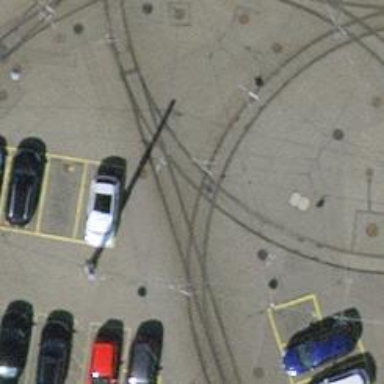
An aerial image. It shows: Railway crossing.